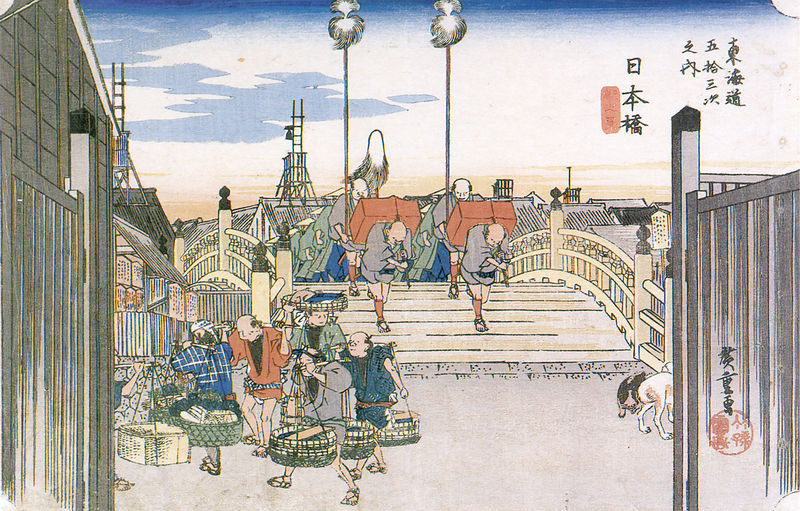
Titel: Morgens auf der Nihonbashi Brücke; aus der Serie: 53 Stationen der Tokaido Straße
Künstler: Utagawa Hiroshige
Institution: Wisconsin, Chazen Museum of Art, E. B. Van Vleck Collection
Schlagwörter: stadt, holz, zeichnung, zaun, brücke, arbeit, last, hafen, glatze, sandalen, schriftzeichen, tusche, asien, stempel, china, kalligraphie, kanji